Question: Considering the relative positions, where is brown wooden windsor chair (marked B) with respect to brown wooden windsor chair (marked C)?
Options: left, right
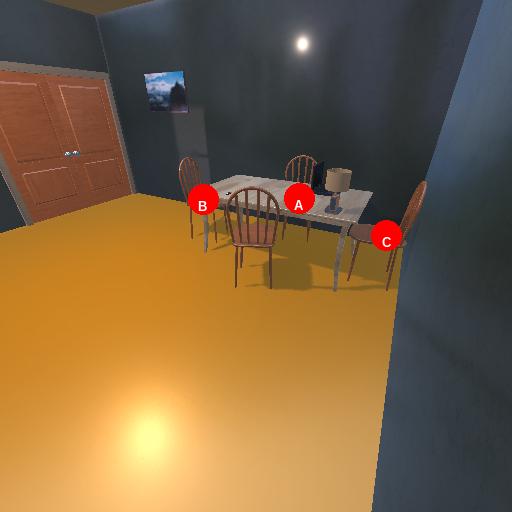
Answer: left